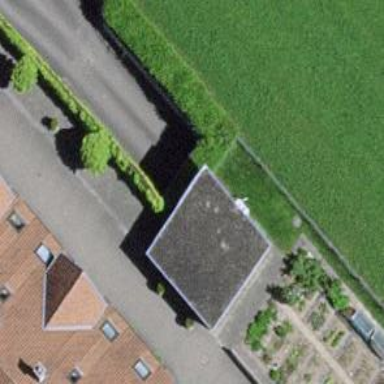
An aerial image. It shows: Shed building.